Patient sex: M
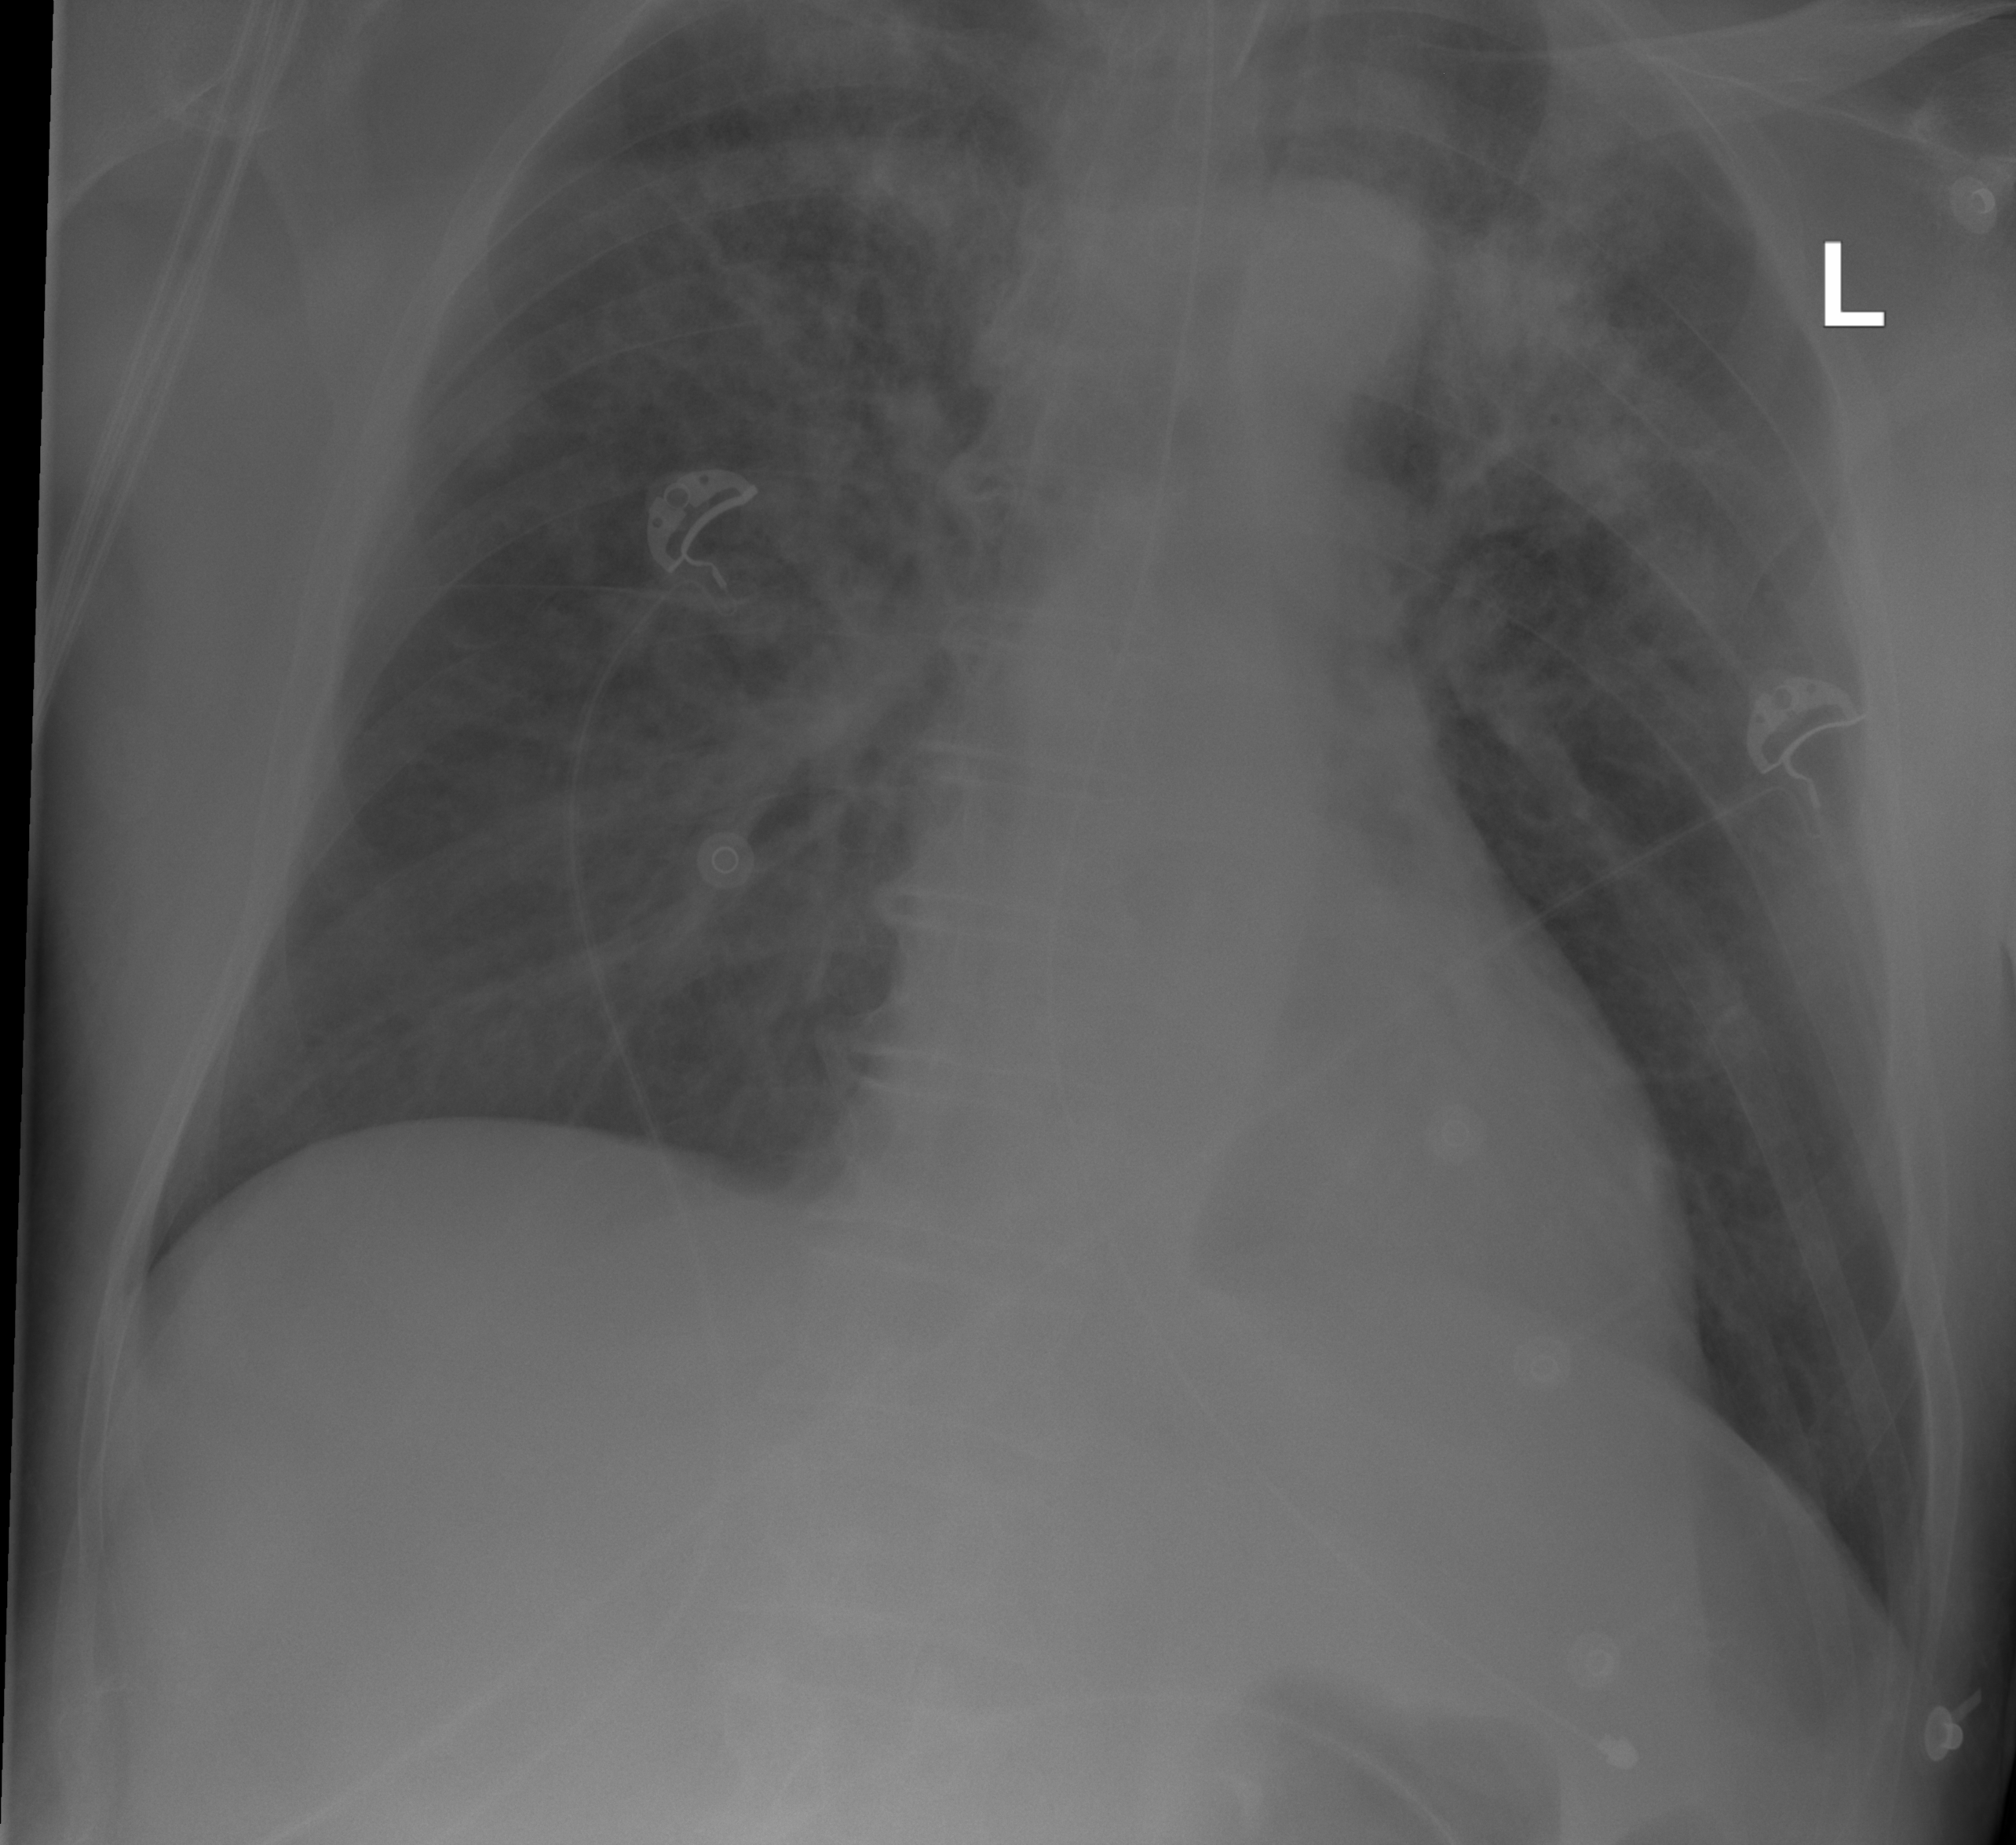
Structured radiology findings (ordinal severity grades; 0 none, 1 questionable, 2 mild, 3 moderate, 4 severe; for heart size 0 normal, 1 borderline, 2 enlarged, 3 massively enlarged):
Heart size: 0
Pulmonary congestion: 2
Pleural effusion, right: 0
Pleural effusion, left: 0
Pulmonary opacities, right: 2
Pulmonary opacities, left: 2
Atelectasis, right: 0
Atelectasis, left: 0